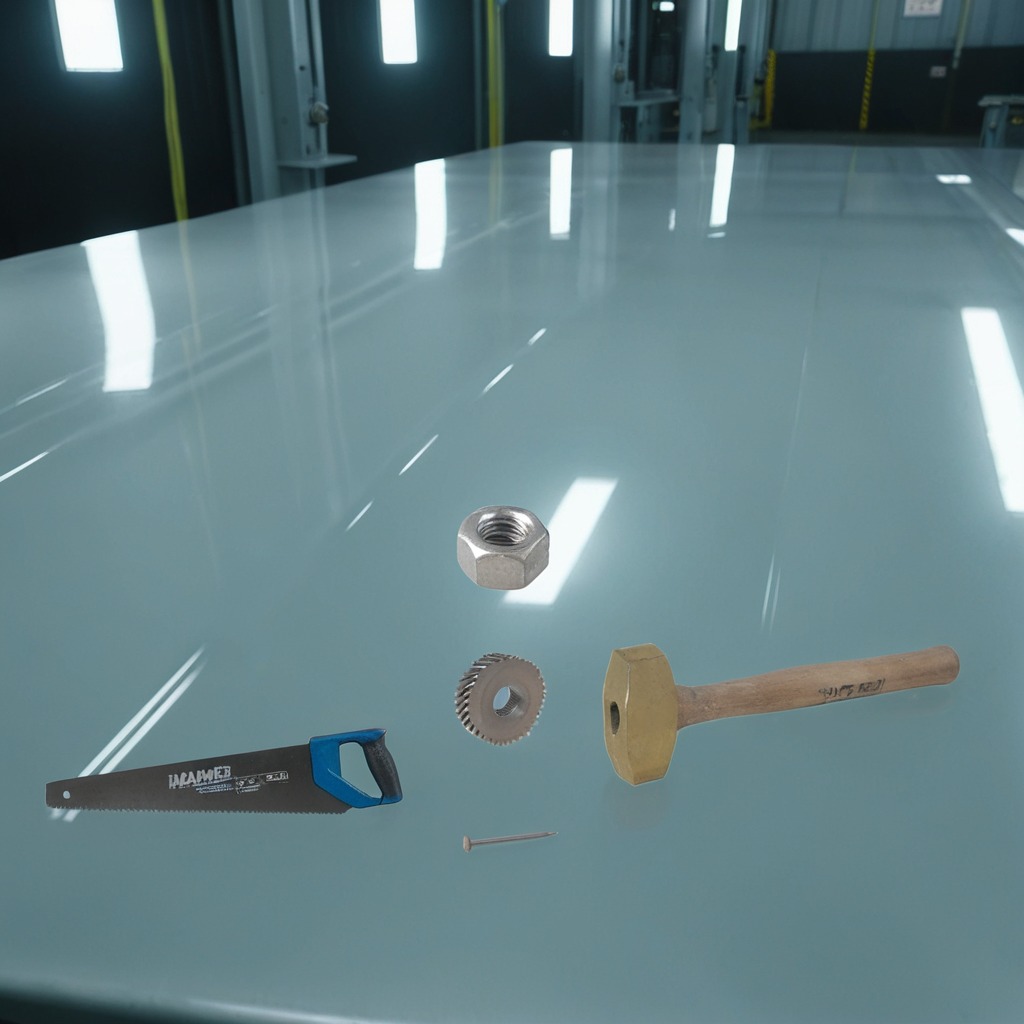
A hammer, a hammer, an iron nail, a handheld metal saw, and a metal nut are lying on the table.